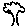
Label: tree